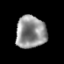
Tissue: prostate
Cell type: T cells
Senescence score: 0.2891
Nuclear area (px): 954
Mean DAPI intensity: 146.142